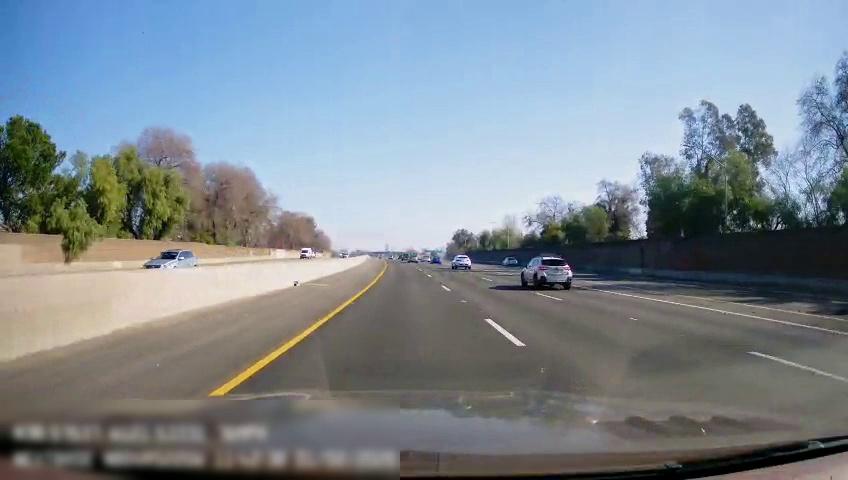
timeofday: Day
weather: Sunny
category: Drivable Space
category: Vehicles | Car
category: Vehicles | Other LV
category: Drivable Space
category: Vehicles | Car
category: Vehicles | SUV
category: Vehicles | Car
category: Vehicles | Car
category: Lanes | Current Lane
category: Lanes | Current Lane
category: Lanes | Current Lane
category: Lanes | Alternate Lane
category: Lanes | Alternate Lane